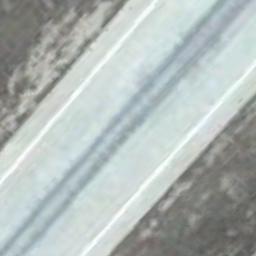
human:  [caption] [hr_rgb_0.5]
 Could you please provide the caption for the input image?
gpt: The runway is on the bare land .

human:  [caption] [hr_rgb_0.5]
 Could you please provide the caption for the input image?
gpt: The grass is beside the runway .

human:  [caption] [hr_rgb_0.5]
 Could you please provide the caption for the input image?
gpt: The runway goes through the lawn .

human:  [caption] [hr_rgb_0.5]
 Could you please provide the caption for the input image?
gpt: Next to the runway is a green lawn with white line signs on the runway .

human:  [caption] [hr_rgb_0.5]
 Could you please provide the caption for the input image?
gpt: There are brown bare land near the runway .